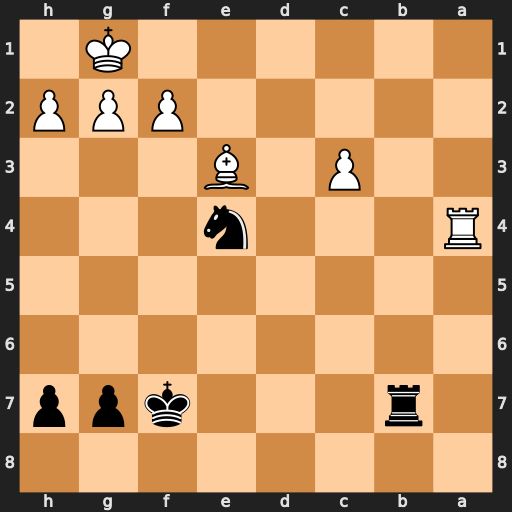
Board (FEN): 8/1r3kpp/8/8/R3n3/2P1B3/5PPP/6K1
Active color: b
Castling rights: -
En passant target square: -
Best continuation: Rb1+ Bc1 Rxc1#